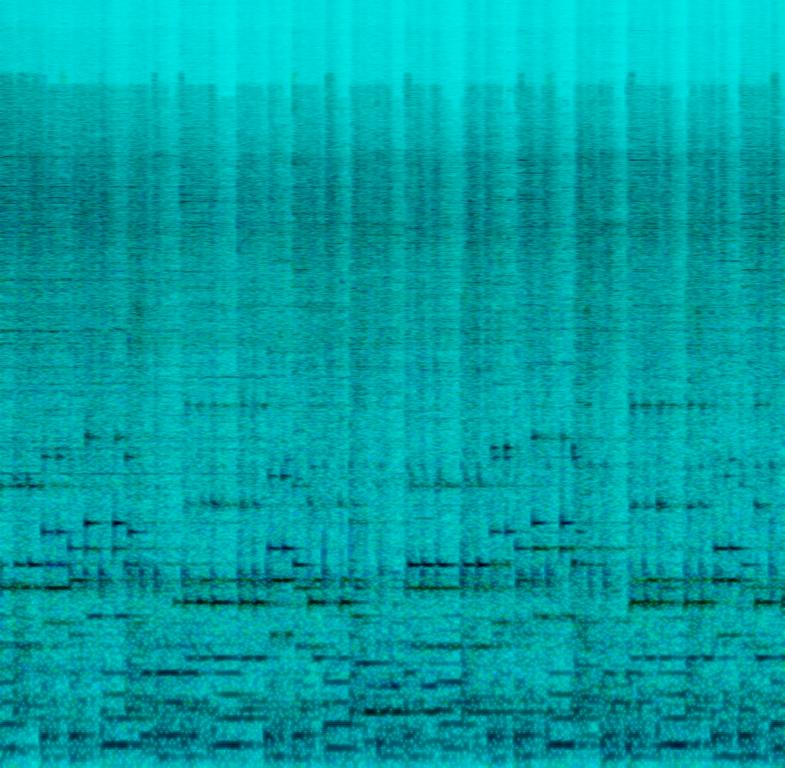
This is a Mexican folk music piece. The main theme is played by a marimba. There is a bass guitar in the background. The acoustic drums and the latin percussion provide the rhythmic background for the piece. It has a very playful atmosphere. The music could definitely be used in a children's movie/TV show or an advertisement targeted at kids.